Question: Back camera is working fine but,when we switch from back to front camera ,it crashes(in case of video recording using MediaRecorder ).... it showing error which i show in log !!

Here is my code :
'''
private void start_work()
{
if(recording)
{
Log.v("LOGTAG", "Recording Stopped");
}
else
{
recording = true;
progress_relative_lay.setVisibility(View.VISIBLE);
button_capture.setVisibility(View.GONE);
//show_icon();
recorder.start();
Log.v("LOGTAG", "Recording Started");
}
}
'''
and for initialize i use
'''
recorder = new MediaRecorder();
recorder.setOrientationHint(result) ;
recorder.setPreviewDisplay(holder.getSurface());
if(usecamera)
{
camera.unlock();
recorder.setCamera(camera);
}
recorder.setAudioSource(MediaRecorder.AudioSource.DEFAULT);
recorder.setVideoSource(MediaRecorder.VideoSource.DEFAULT);
recorder.setProfile(camcorderProfile);
'''
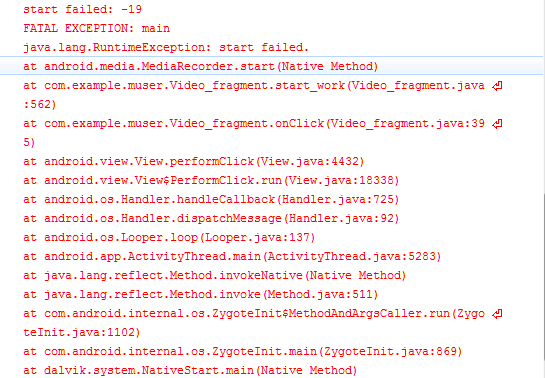
Answer: some times device go in onPause state ,i just re initialize everything in onResume method of the activity and it works..!